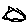
Label: triangle